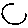
Label: moon